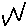
Label: zigzag